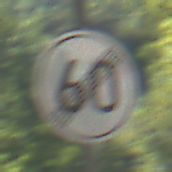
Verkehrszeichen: EndeGeschwindigkeit60
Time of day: Midday
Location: Outdoor (RoadRail)
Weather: Clear
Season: NotSpecified
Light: Natural